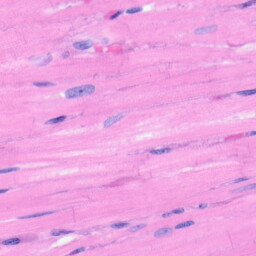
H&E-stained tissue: Heart